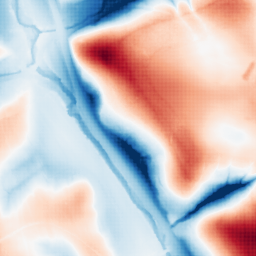
Category: classical
Decomposition family: uniform
Decomposition parameters: size: 100
Upsampling method: sinc_blackman
Upsampling parameters: scale: 4
kernel_size: 8
Upsampling scale: 4